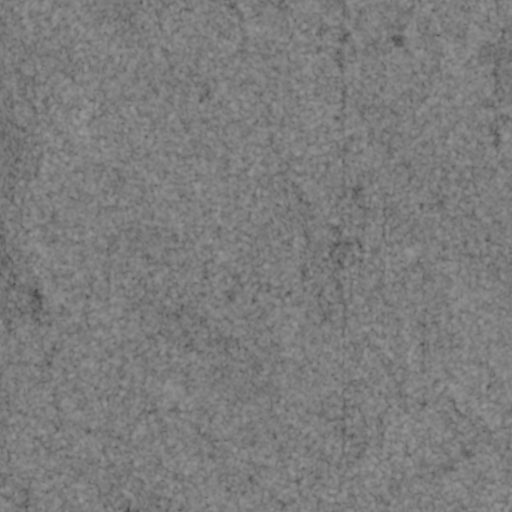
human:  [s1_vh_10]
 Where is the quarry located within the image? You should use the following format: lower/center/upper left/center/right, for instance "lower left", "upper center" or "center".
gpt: The quarry is located in the upper right of the image.
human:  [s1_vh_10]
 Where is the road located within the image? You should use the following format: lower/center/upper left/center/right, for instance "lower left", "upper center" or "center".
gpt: There is no road in the image.

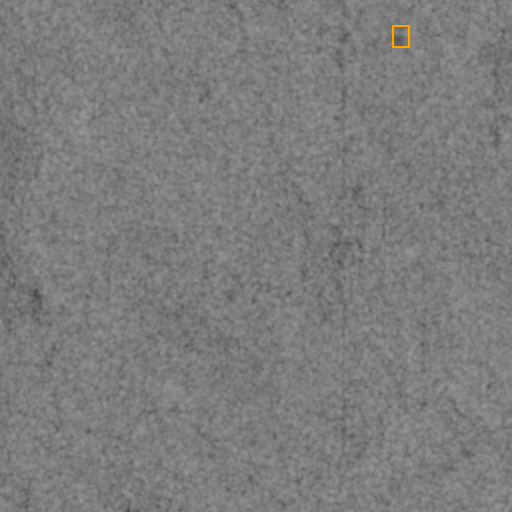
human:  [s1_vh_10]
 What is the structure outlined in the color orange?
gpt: The structure outlined in orange is a quarry.
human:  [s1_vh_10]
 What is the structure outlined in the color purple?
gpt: There is no purple outline.